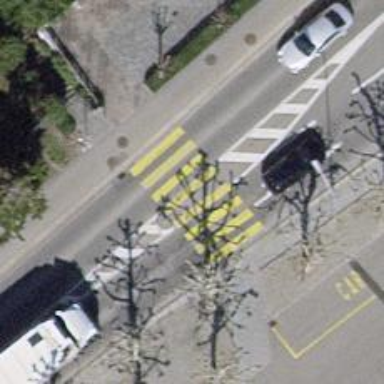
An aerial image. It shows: Uncontrolled road crossing.